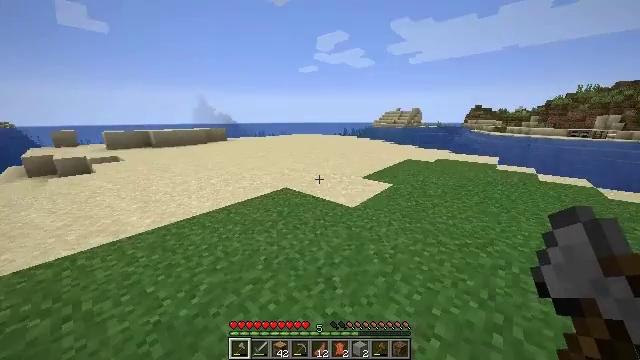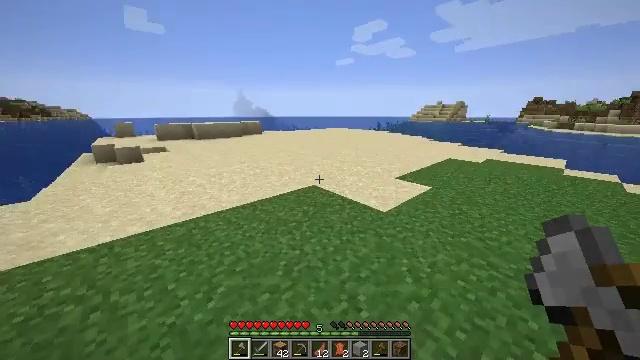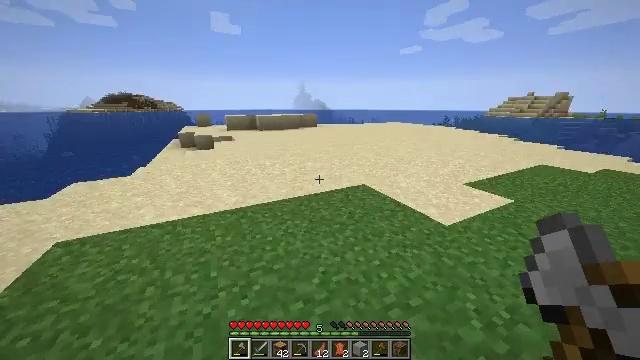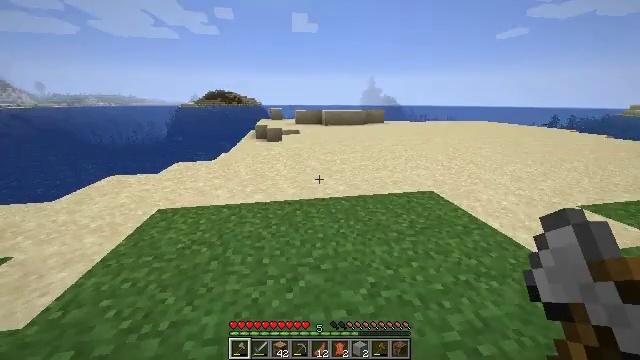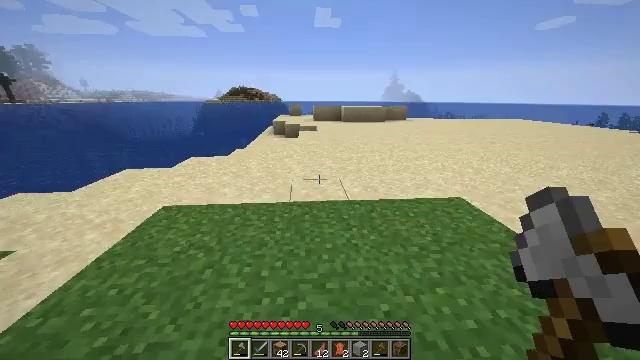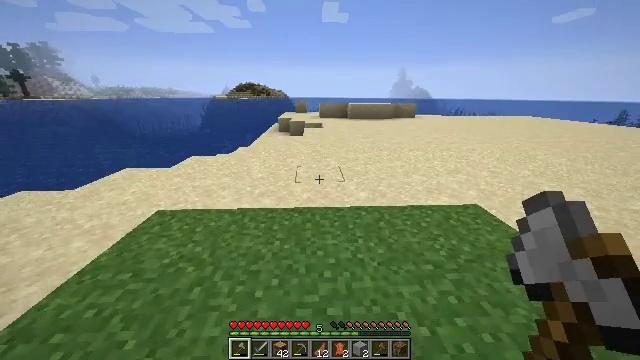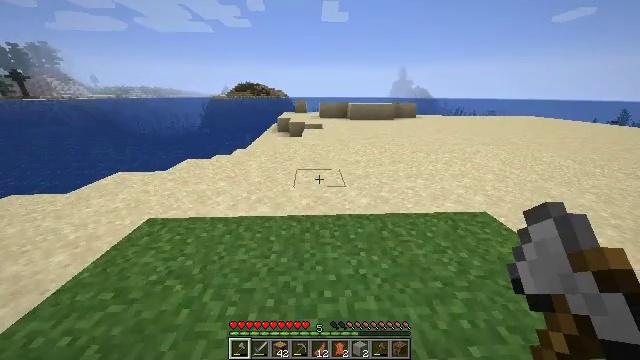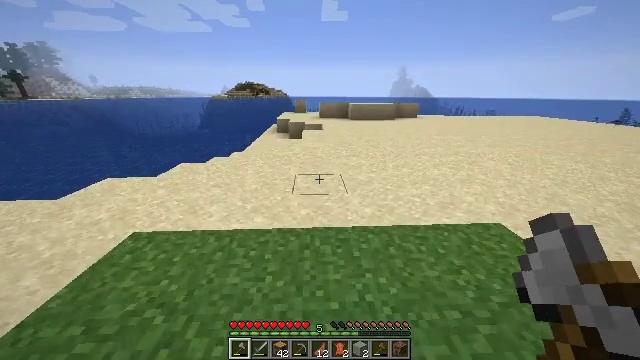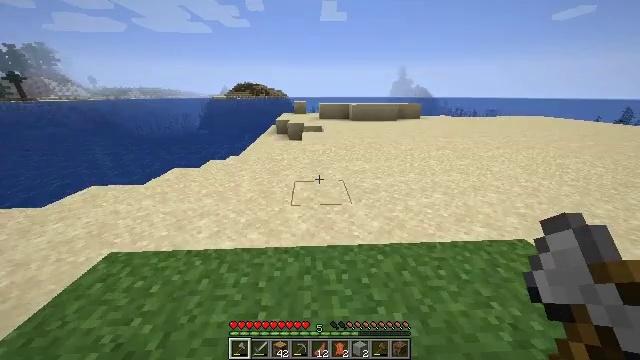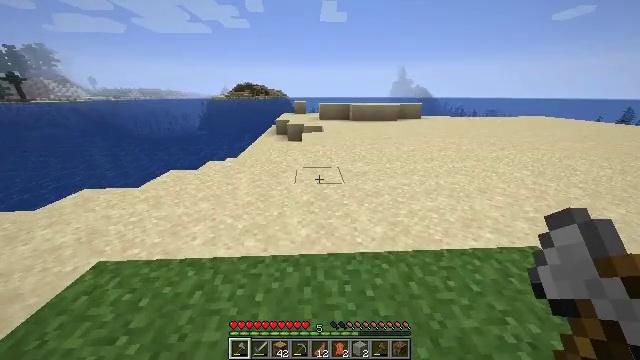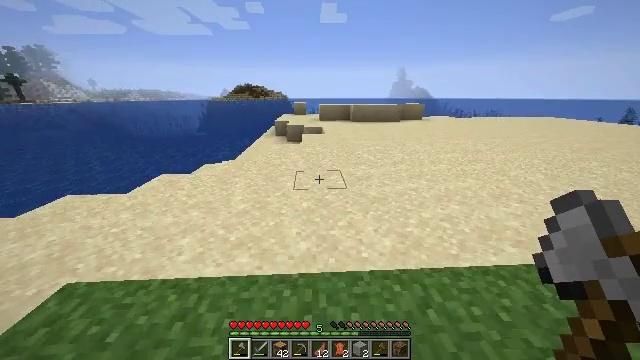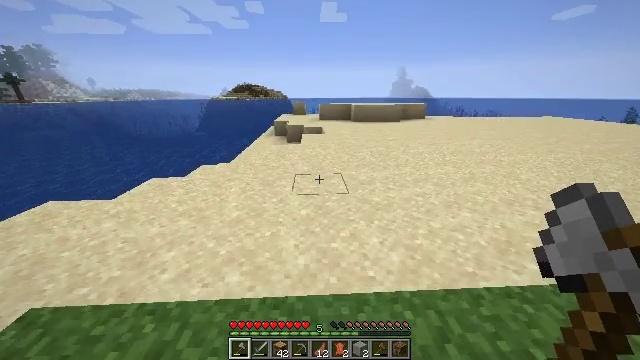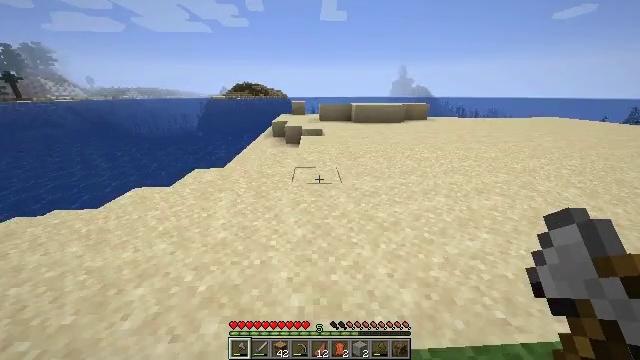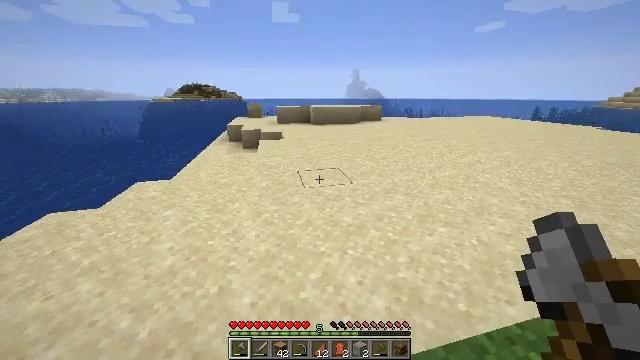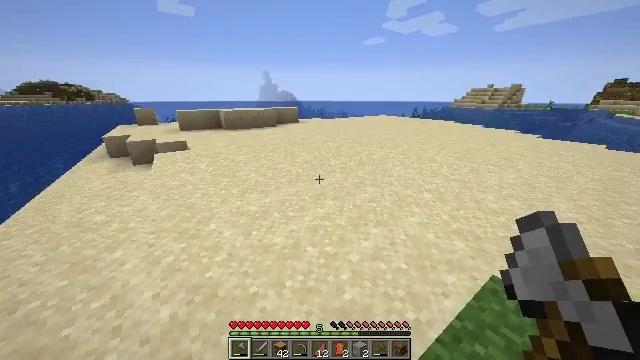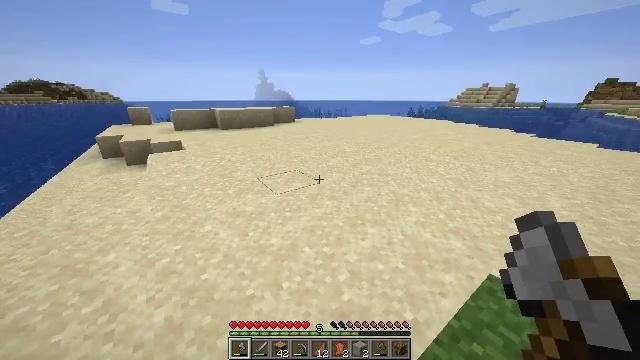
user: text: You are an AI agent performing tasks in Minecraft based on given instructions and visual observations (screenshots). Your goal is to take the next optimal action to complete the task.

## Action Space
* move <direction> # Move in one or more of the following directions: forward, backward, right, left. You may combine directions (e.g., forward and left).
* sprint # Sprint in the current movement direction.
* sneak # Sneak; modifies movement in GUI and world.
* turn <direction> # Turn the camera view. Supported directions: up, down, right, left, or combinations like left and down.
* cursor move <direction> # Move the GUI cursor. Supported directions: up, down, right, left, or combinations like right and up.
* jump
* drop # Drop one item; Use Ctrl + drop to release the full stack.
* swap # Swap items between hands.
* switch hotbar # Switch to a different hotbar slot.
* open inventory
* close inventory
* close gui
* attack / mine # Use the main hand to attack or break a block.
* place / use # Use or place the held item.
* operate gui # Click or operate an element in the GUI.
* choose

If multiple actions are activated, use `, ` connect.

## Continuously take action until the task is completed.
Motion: motion action
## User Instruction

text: Attack the ground to gather sand.
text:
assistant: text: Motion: move forward, sprint, turn left and down
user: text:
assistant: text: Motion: move forward, sprint, turn left and down
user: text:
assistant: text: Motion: move forward, sprint, turn left and down
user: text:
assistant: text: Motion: move forward, sprint, turn left and down
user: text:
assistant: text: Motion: move forward, sprint, turn left
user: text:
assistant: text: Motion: move forward, sprint
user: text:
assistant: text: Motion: move forward, sprint
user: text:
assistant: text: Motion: move forward, sprint
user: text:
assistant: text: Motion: move forward, sprint
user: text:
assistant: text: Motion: move forward, sprint
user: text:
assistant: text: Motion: move forward, sprint
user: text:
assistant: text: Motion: move forward, sprint
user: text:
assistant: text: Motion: move forward, sprint, turn right
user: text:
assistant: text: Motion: move forward, sprint, turn right
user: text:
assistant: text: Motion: move forward, sprint
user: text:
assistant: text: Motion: move forward, sprint, turn right, attack / mine
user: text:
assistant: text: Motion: move forward, sprint, attack / mine
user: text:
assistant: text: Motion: move forward, sprint, attack / mine
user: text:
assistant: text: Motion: move forward, attack / mine
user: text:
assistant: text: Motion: move forward, attack / mine
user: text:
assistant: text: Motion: move forward, attack / mine
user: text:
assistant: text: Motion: move forward, attack / mine
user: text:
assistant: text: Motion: move forward, attack / mine
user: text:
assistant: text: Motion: move forward, attack / mine
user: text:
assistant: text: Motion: move forward, attack / mine
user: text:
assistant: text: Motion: move forward, turn down, attack / mine
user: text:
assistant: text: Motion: move forward, turn down, attack / mine
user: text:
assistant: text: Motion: move forward, turn down, attack / mine
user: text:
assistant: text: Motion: move forward, attack / mine
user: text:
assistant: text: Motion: move forward, turn down, attack / mine